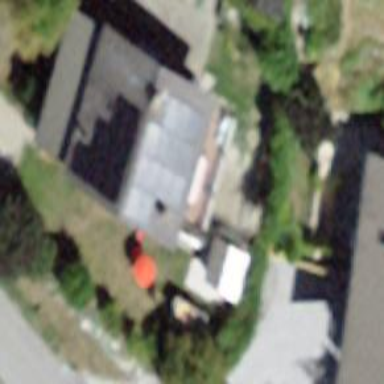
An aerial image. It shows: Detached building with gabled roof.